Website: home-depot
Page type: receipt
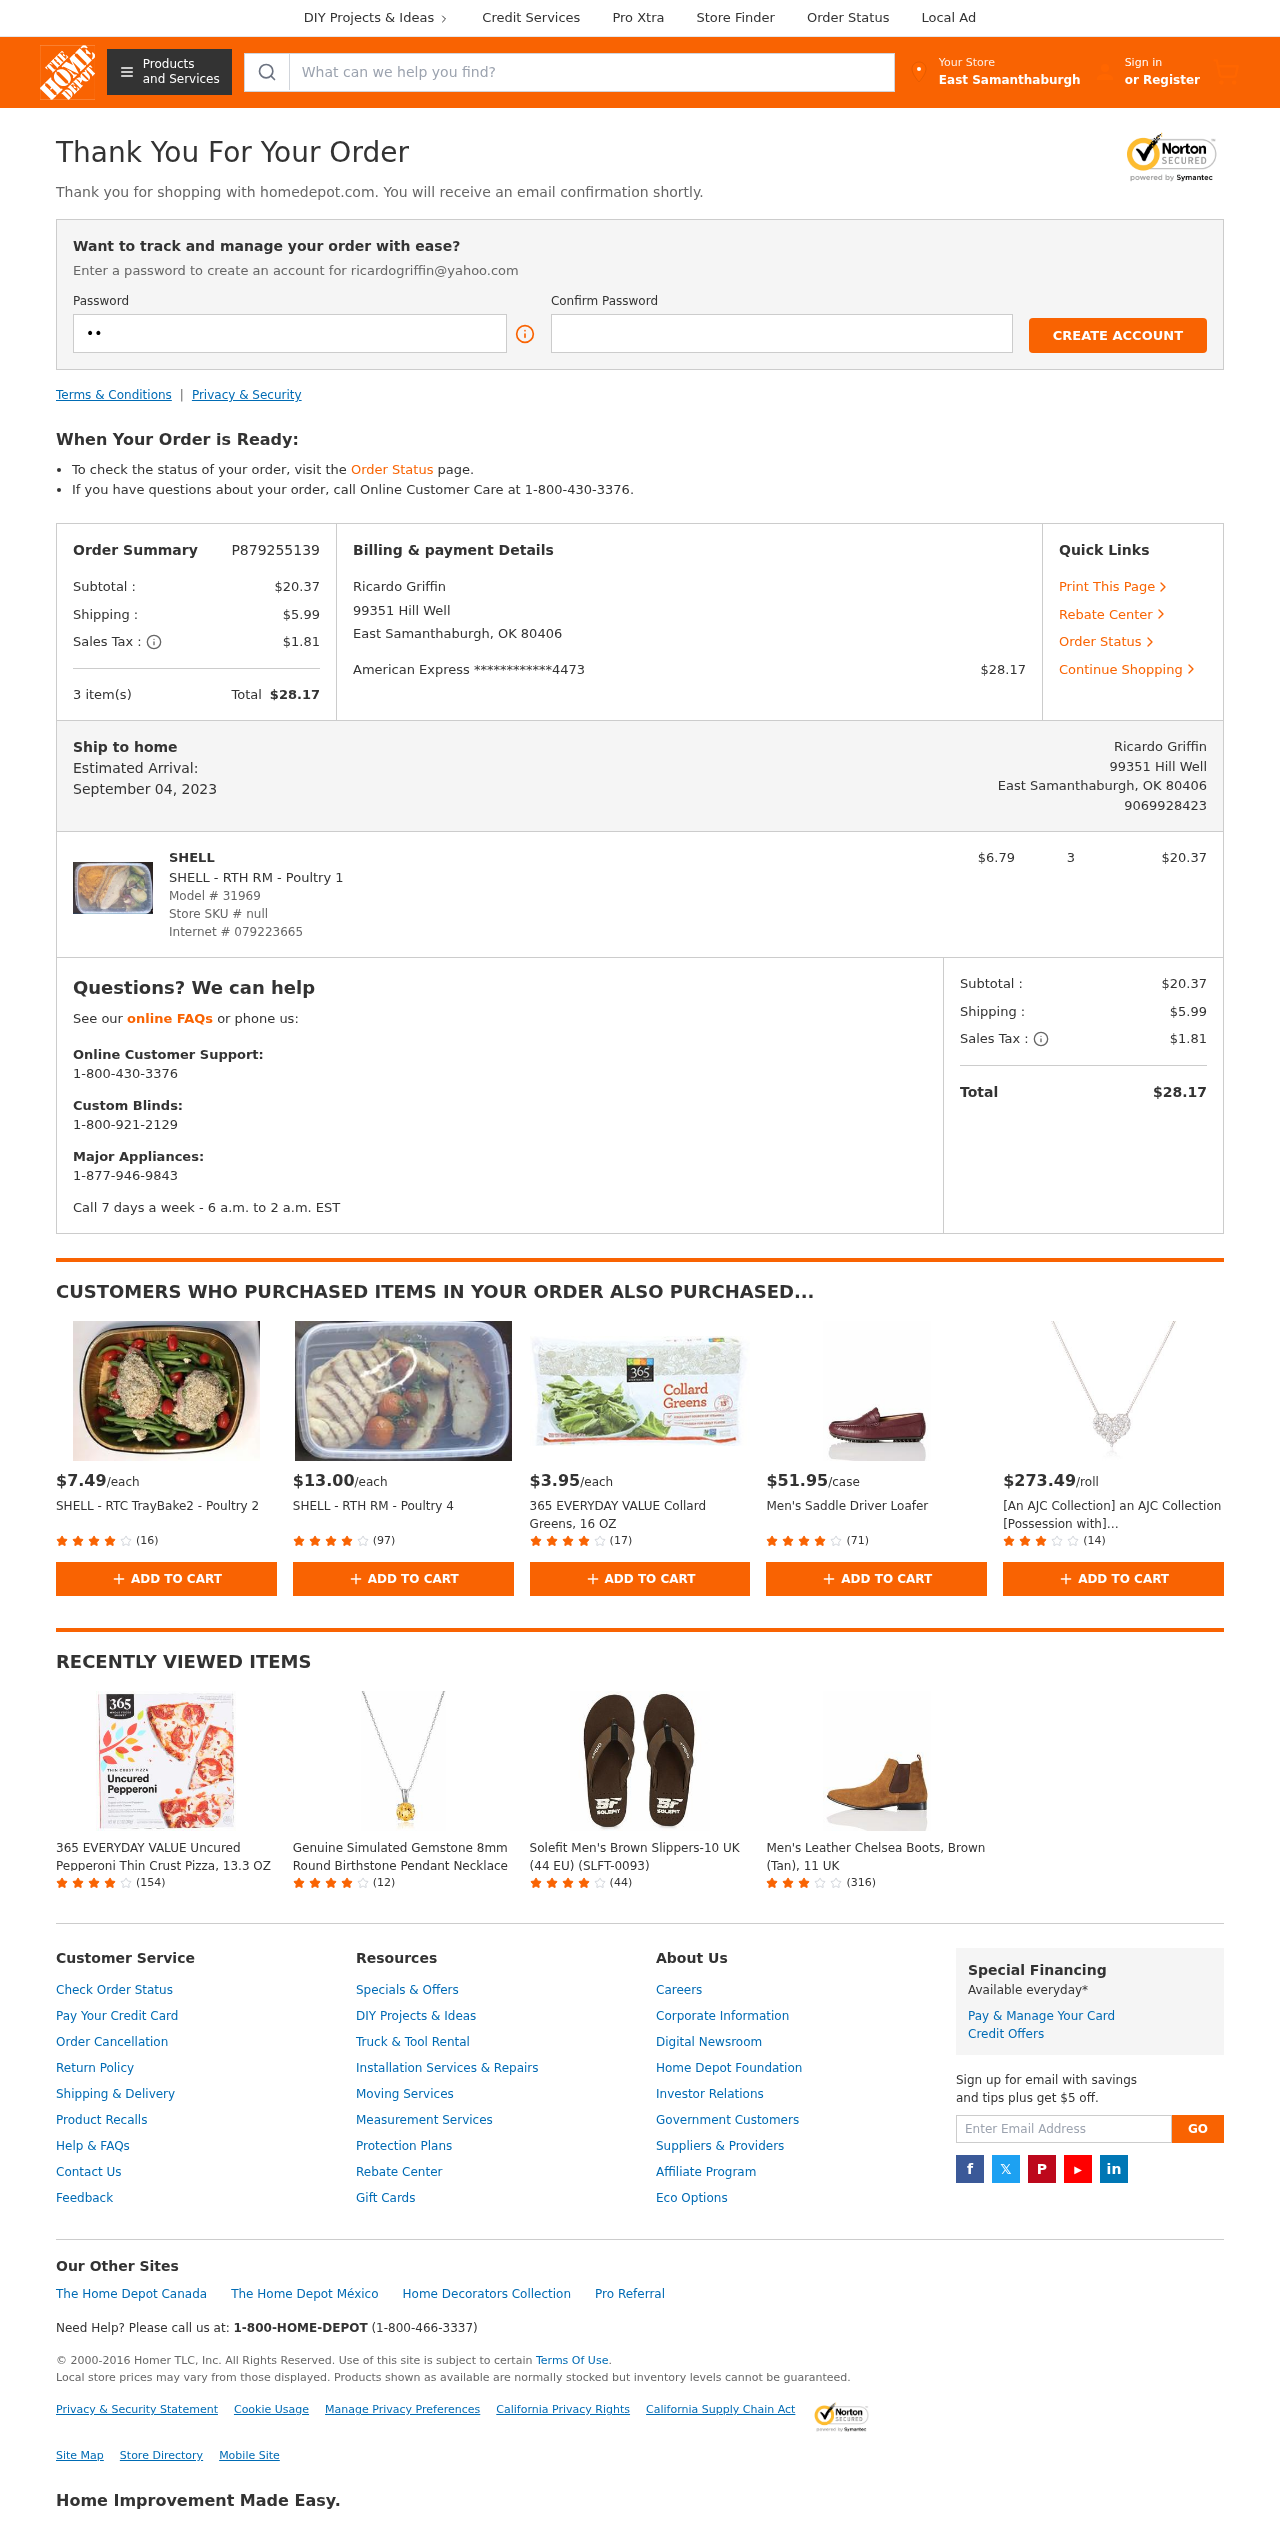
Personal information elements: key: PII_CARD_LAST4
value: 4473
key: PII_CARD_TYPE
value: American Express
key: PII_CITY
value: East Samanthaburgh
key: PII_EMAIL
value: ricardogriffin@yahoo.com
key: PII_FULLNAME
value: Ricardo Griffin
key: PII_PHONE
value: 9069928423
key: PII_STREET
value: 99351 Hill Well
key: PII_CITY_STATE_ZIP
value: East Samanthaburgh, OK 80406
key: PII_FULLNAME2
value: Ricardo Griffin
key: PII_POSTCODE
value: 80406
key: PII_STATE_ABBR
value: OK
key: PII_POSTCODE_FULL
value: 80406
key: PII_CITY_STATE
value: East Samanthaburgh, OK
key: PII_POSTCODE_NUMERIC
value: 80406
Product elements: key: PRODUCT1_BRAND
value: SHELL
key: PRODUCT1_NAME
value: SHELL - RTH RM - Poultry 1
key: PRODUCT1_PRICE
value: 6.79
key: PRODUCT1_QUANTITY
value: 3
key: PRODUCT2_PRICE
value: $7.49
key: PRODUCT2_NAME
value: SHELL - RTC TrayBake2 - Poultry 2
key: PRODUCT2_NUM_RATINGS
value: (16)
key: PRODUCT3_PRICE
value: $13.00
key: PRODUCT3_NAME
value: SHELL - RTH RM - Poultry 4
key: PRODUCT3_NUM_RATINGS
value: (97)
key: PRODUCT4_PRICE
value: $3.95
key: PRODUCT4_NAME
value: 365 EVERYDAY VALUE Collard Greens, 16 OZ
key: PRODUCT4_NUM_RATINGS
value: (17)
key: PRODUCT5_PRICE
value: $51.95
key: PRODUCT5_NAME
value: Men's Saddle Driver Loafer
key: PRODUCT5_NUM_RATINGS
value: (71)
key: PRODUCT6_PRICE
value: $273.49
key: PRODUCT6_NAME
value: [An AJC Collection] an AJC Collection [Possession with] daiyamondopuratinaha-tomoti-hupaヴxenekkuresu
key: PRODUCT6_NUM_RATINGS
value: (14)
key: PRODUCT7_NAME
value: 365 EVERYDAY VALUE Uncured Pepperoni Thin Crust Pizza, 13.3 OZ
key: PRODUCT7_NUM_RATINGS
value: (154)
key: PRODUCT8_NAME
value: Genuine Simulated Gemstone 8mm Round Birthstone Pendant Necklace
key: PRODUCT8_NUM_RATINGS
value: (12)
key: PRODUCT9_NAME
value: Solefit Men's Brown Slippers-10 UK (44 EU) (SLFT-0093)
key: PRODUCT9_NUM_RATINGS
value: (44)
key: PRODUCT10_NAME
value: Men's Leather Chelsea Boots, Brown (Tan), 11 UK
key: PRODUCT10_NUM_RATINGS
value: (316)
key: PRODUCT_MODEL_NUMBER
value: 31969
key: PRODUCT_INTERNET_NUMBER
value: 079223665
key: PRODUCT1_LINE_TOTAL
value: $20.37
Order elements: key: ORDER_ID
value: P879255139
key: ORDER_SUBTOTAL
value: $20.37
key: ORDER_SHIPPING_COST
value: $5.99
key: ORDER_TAX
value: $1.81
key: ORDER_NUM_ITEMS
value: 3 item(s)
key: ORDER_TOTAL
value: $28.17
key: ORDER_DELIVERY_DATE
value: September 04, 2023
Search elements: key: HEADER_SEARCH
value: What can we help you find?
Other elements: key: STORE_SKU
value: null